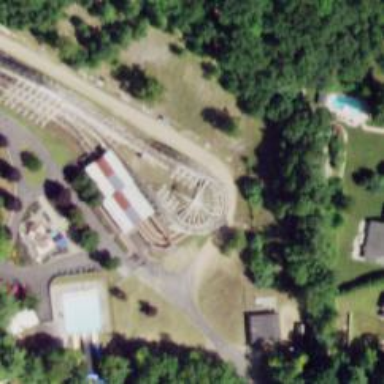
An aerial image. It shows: Narrow-gauge railway running through amusement park with roller coaster.